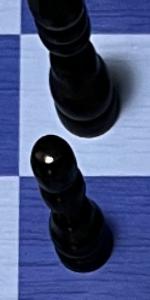
Label: Pawn_Black